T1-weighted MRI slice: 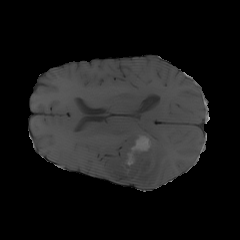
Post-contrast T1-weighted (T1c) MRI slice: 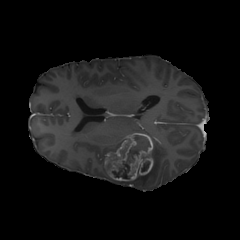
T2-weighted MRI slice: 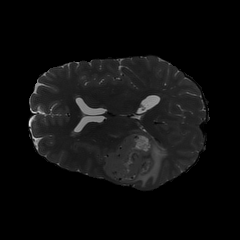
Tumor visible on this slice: yes